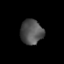
Tissue: prostate
Cell type: T cells
Senescence score: 0.2414
Nuclear area (px): 546
Mean DAPI intensity: 81.447